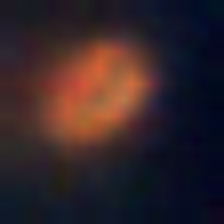
Taxon: NanoPlankton
Group: Other